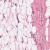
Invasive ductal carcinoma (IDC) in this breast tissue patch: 0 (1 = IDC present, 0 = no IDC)